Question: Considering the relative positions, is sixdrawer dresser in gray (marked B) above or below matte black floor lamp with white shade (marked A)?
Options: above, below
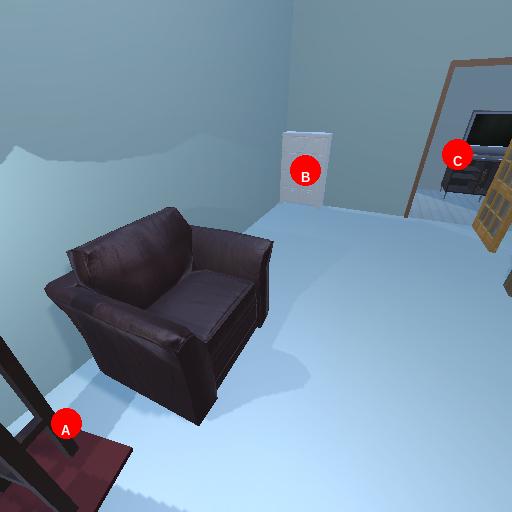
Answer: above